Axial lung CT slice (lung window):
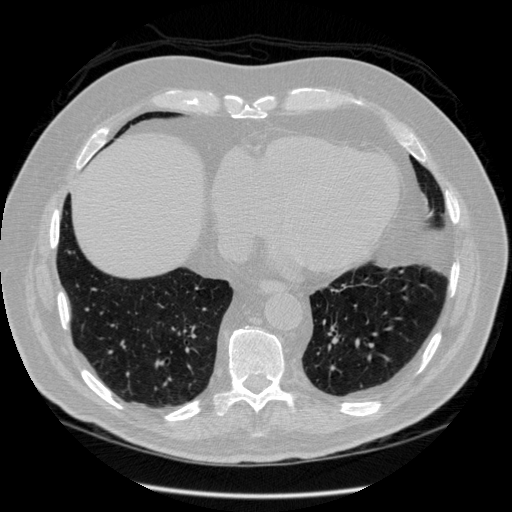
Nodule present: no